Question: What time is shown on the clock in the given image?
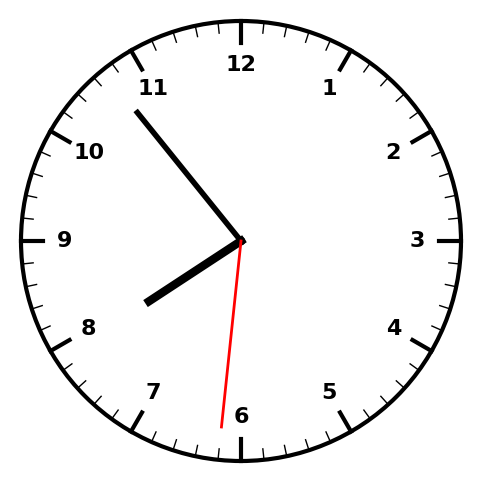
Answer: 07:53:31